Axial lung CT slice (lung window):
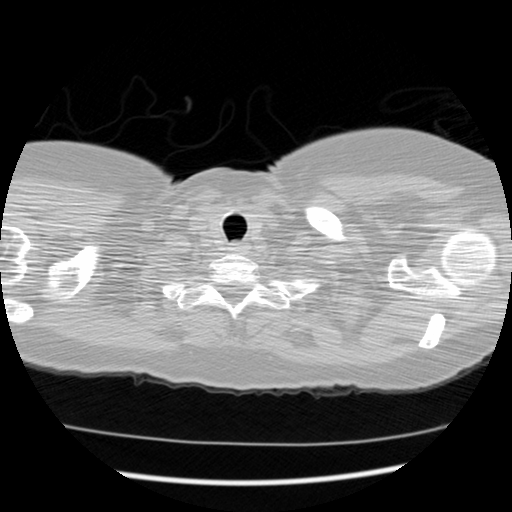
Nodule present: no